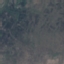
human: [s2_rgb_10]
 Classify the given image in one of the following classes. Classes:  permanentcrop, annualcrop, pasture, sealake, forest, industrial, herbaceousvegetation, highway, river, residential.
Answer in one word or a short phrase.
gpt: HerbaceousVegetation